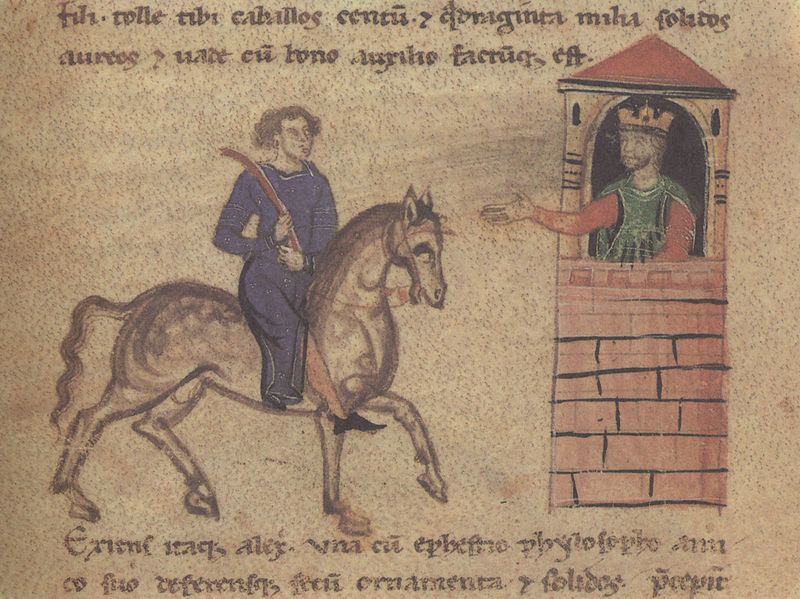
Titel: Alexanderroman
Institution: Leipzig, Stadtbibliothek
Schlagwörter: blau, feder, mann, grün, braun, bunt, fenster, dach, rot, gold, mantel, krone, locken, pferd, reiter, turm, reiten, schrift, bogen, mauer, könig, tusche, burg, mauerwerk, schwert, text, ritter, schimmel, buchseite, pergament, ausgestreckt, ross, dolch, mittelalter, empfangen, golden, bote, gruß, handschrift, latein, gemauert, buchmalerei, alexander, teiter, begrüßen